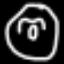
Label: donut